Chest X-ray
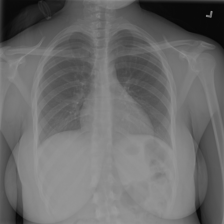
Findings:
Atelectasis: negative
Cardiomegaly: negative
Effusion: negative
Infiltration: negative
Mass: negative
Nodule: negative
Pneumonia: negative
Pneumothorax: negative
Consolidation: negative
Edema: negative
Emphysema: negative
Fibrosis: negative
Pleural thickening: negative
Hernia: negative